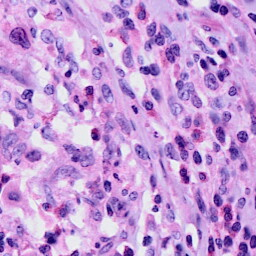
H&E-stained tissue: Cervix